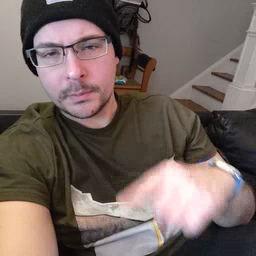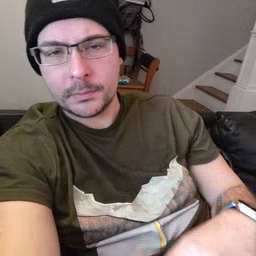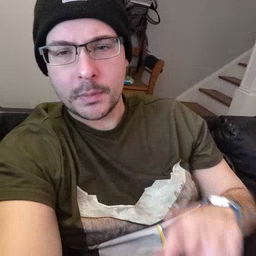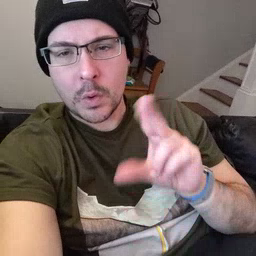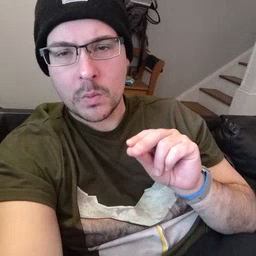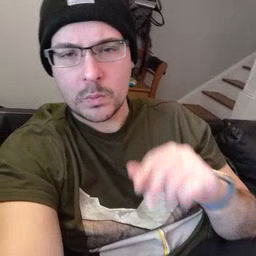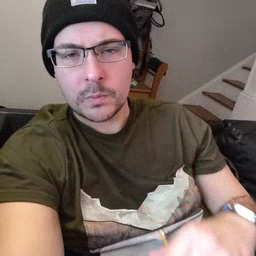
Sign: no